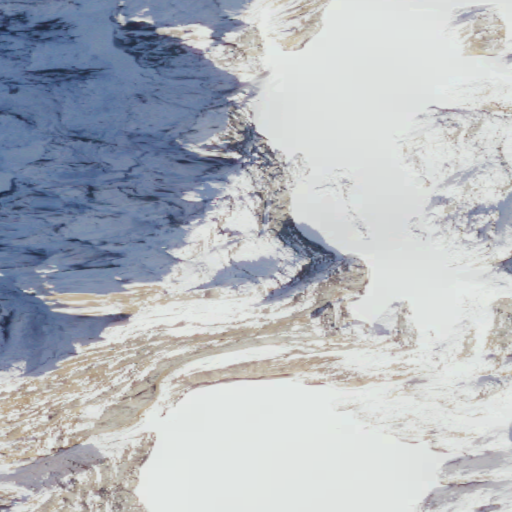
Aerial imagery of mountain in Washington named Monte Cristo Peak containing barren land, snow, and evergreen forest